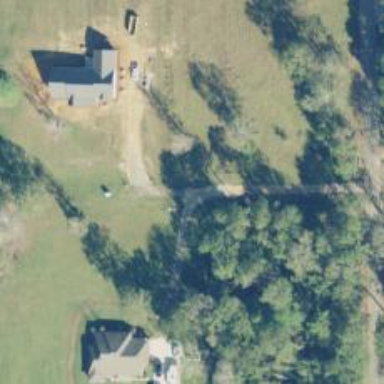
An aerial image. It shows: Driveway leading to service road.